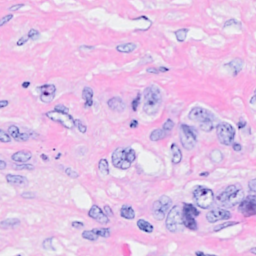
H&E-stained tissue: Breast